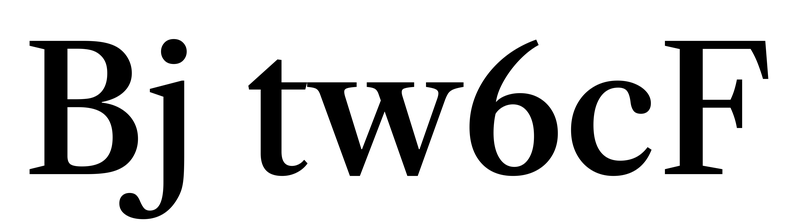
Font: LibreCaslonText_Medium